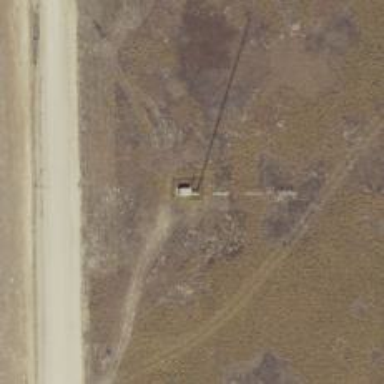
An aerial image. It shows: Communication mast tower.